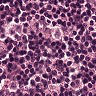
Metastatic tissue present: no